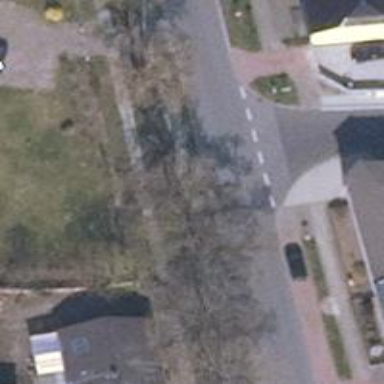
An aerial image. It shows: Tertiary road with asphalt surface. There are separate sidewalks on both sides and cycle track on the left.